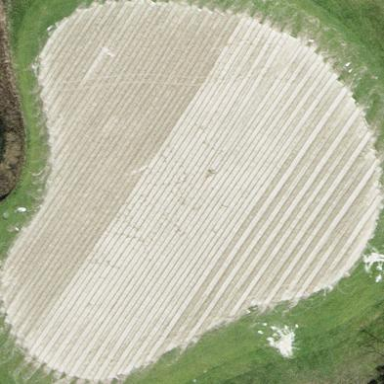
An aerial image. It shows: Golf green.